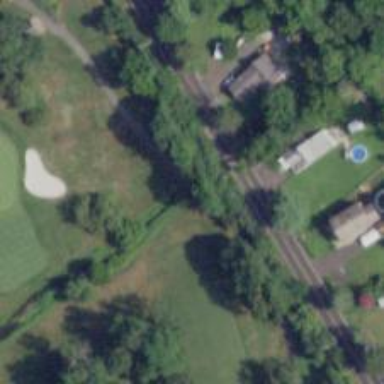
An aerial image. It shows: Path bridge with view of golf course.